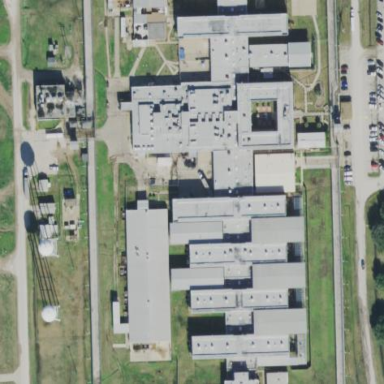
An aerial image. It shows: Prison enclosed by fence.